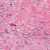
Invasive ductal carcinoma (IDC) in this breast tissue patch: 1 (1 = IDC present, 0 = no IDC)